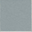
Piece: xx